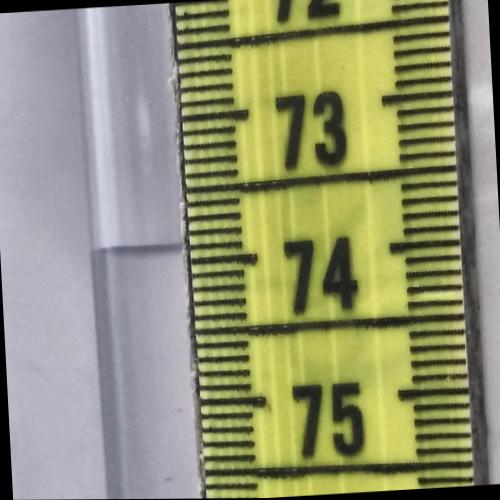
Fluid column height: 73.9 cm